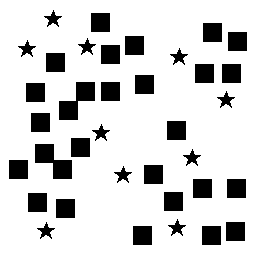
Squares: 28
Triangles: 0
Stars: 10
Total shapes: 38